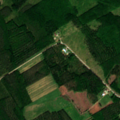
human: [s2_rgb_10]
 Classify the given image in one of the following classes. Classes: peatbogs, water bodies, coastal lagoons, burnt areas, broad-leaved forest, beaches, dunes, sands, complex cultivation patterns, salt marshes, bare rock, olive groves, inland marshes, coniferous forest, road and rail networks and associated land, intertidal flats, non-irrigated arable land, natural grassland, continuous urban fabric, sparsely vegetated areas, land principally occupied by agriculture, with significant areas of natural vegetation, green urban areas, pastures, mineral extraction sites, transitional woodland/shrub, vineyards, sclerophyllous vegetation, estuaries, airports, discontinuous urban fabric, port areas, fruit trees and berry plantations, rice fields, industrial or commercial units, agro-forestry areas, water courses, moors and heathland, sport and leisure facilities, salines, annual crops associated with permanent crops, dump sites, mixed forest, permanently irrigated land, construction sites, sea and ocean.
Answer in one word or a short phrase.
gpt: non-irrigated arable land, coniferous forest, mixed forest